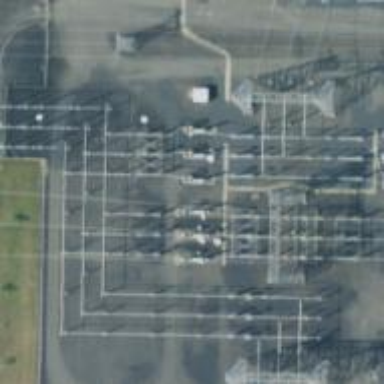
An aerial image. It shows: Switch for power supply.